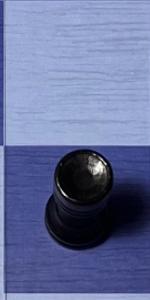
Label: Rook_Black